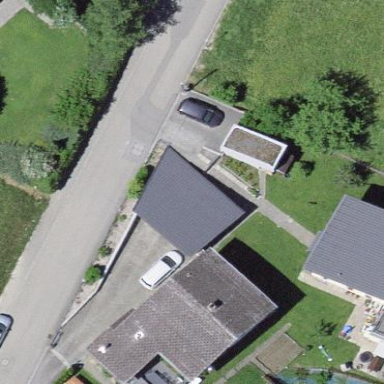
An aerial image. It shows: Garage building.